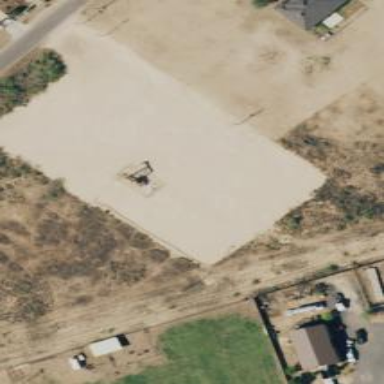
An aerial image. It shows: Petroleum well.